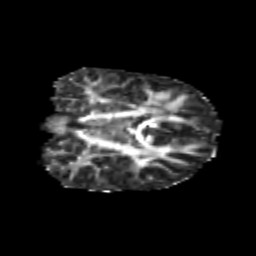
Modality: FA
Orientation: coronal
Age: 6
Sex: female
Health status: healthy